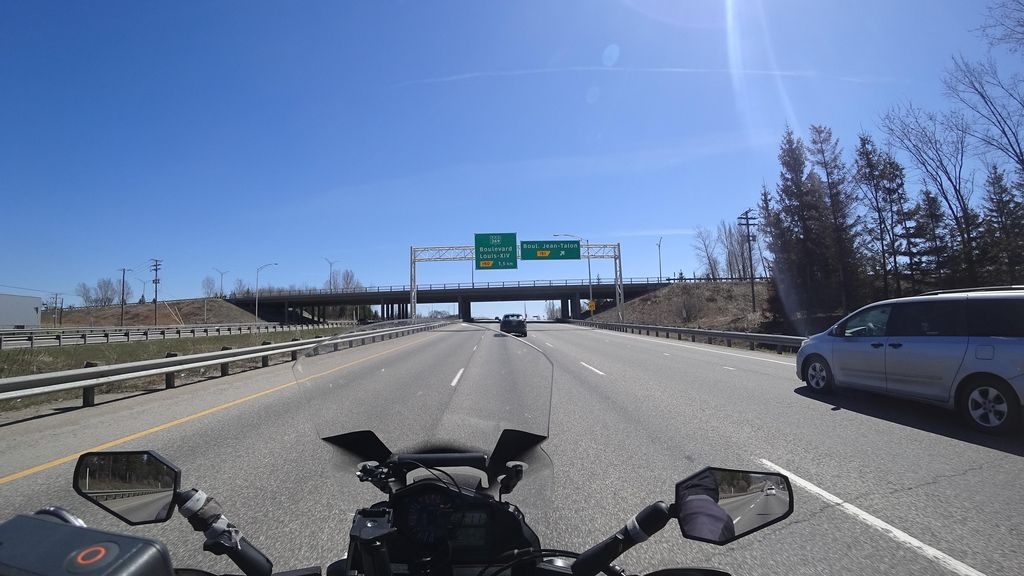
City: quebec_city